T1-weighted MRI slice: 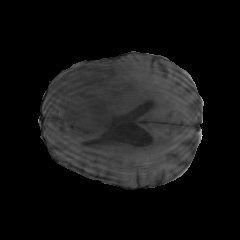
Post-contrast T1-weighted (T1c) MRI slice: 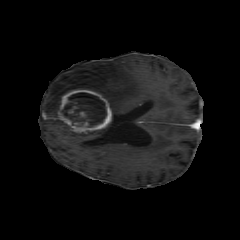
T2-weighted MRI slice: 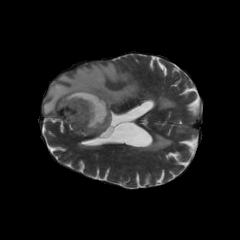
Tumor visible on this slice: yes